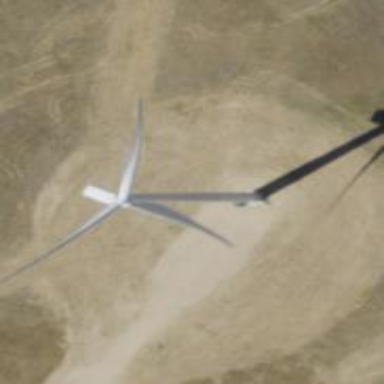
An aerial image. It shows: Wind generator powered by horizontal-axis wind turbine.